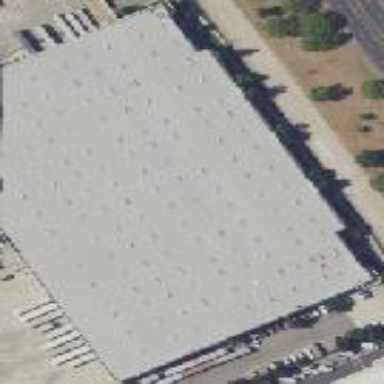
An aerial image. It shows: Warehouse.